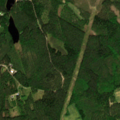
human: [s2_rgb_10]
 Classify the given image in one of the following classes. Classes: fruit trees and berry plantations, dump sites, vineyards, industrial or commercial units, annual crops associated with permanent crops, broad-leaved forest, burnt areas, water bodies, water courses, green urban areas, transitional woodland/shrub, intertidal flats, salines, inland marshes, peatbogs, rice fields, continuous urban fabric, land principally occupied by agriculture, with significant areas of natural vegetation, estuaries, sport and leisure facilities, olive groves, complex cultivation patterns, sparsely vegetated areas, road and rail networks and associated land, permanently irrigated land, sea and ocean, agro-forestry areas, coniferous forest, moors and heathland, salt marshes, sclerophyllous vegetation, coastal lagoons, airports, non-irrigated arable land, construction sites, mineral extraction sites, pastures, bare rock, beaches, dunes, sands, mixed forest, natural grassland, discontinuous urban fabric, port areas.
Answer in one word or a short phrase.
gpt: coniferous forest, mixed forest